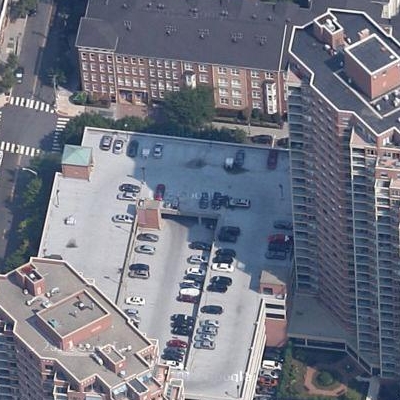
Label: Industry